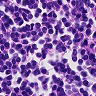
Metastatic tissue present: no